Question:
I have this interface that i am working on to show information about machines connected to my local network. I want to select an ip than click on "Plus dinformation" button to show some information related to this machine. Here is my selection code
'''
final static JTextArea clien = new JTextArea(20,30);
clien.setSelectionColor(Color.blue);
clien.addMouseListener(new java.awt.event.MouseAdapter() {
public void mouseReleased(java.awt.event.MouseEvent evt) {
MouseReleased(evt);
}
private void MouseReleased(MouseEvent evt) {
// TODO Auto-generated method stub
strselection = clien.getSelectedText();
}
'''
When i select an IP and then press the information button, the value contained in 'strselection' found is 'null' because clicking on that button cancelled the selection. I want that selection to remain active after clicking the button so 'strselection' does not become 'null'. How can i tweak my selection code to make this possible. I tried but with no luck.
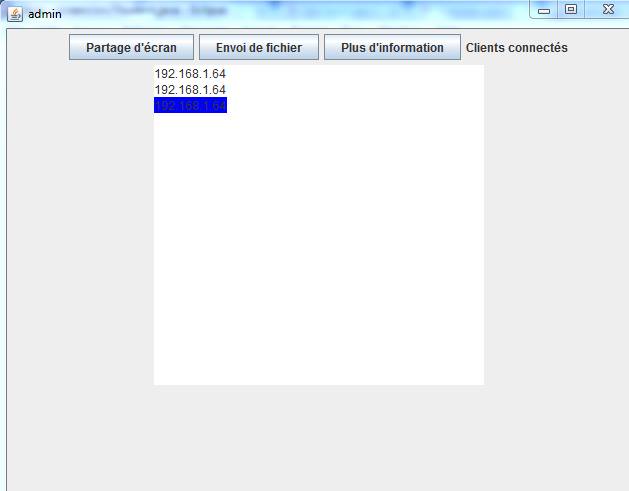
Answer: You might want to use a 'JList' instead of a 'JTextArea'. It will allow multiple selections and retain the selection even when pressing any button. Adding the 'JList' into a 'JScrollPane' will make it scrollable too.
You will have to add a listener on the buttons instead of the 'JList' and each action performed will check the selected items in the 'JList'.